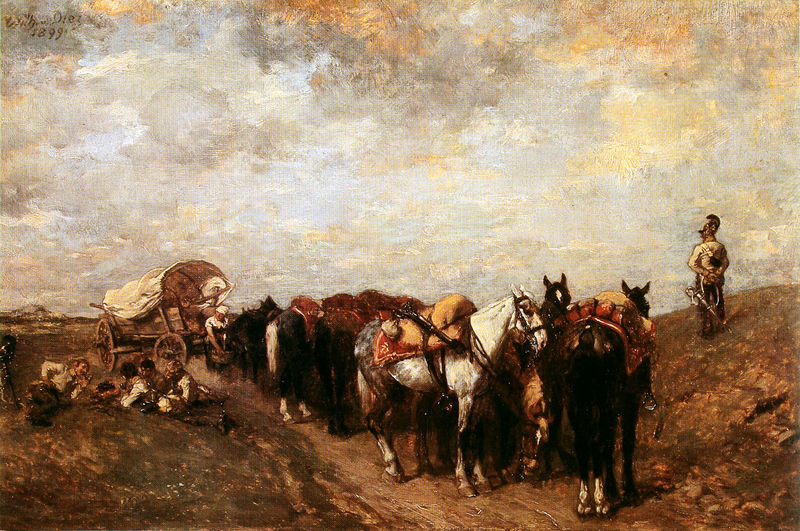
Titel: Rast
Künstler: Wilhelm von Diez
Institution: Privatbesitz
Schlagwörter: blau, dunkel, gemälde, gruppe, himmel, mann, schatten, weiß, wolken, gelb, impressionismus, landschaft, menschen, ocker, sand, braun, frau, grau, hell, holz, licht, männer, schwarz, strasse, ölbild, dach, gras, gürtel, rot, tier, tiere, weg, wiese, wolke, beige, malerei, historie, mensch, stehen, tragen, signatur, öl, ebene, erde, horizont, hügel, natur, weite, pastos, pfad, boden, gold, realismus, familie, kind, personen, england, arbeit, bauern, karren, kinder, landleben, pferd, pferde, räder, bewölkt, deutschland, federbusch, hufe, rappe, sattel, schweif, zaumzeug, rückenansicht, liegen, beobachten, feldarbeit, feldweg, gepäck, last, hang, zug, sonnenuntergang, koppel, pause, picknick, rast, fuhrwerke, kutsche, speichen, rad, wagen, böschung, ölgemälde, ausschau, krieg, schlacht, turner, korb, bauer, aufsicht, courbet, bayern, passant, wandern, halt, militär, schwert, straßenszene, säbel, uniform, soldat, degen, helm, offizier, marsch, schimmel, fuchs, eiß, gewehr, lanfschaft, reise, wanderer, krieger, verkehr, dreck, wolkne, planwagen, wagenspuren, wegrand, usa, kolonne, treck, ausruhen, koch, rasten, wanderung, marketenderin, lager, fuhrwerk, lehmboden, lasten, radspuren, pferdekutsche, decken, überführung, reisen, truppe, braunw, gemeinschaft, hgel, kommandant, ligen, meissonier, millet, pilger, planenwagen, reisegruppe, siedler, solda, tbauern, trek, tross, trübner?, verweilen, william, proviant, plane, karavane, lastpferde, aufseher, mobilität, stau, grauer himmel, uniformierter, 19. jahrhundert, 1899, wilhelm diez, diez, kutschw